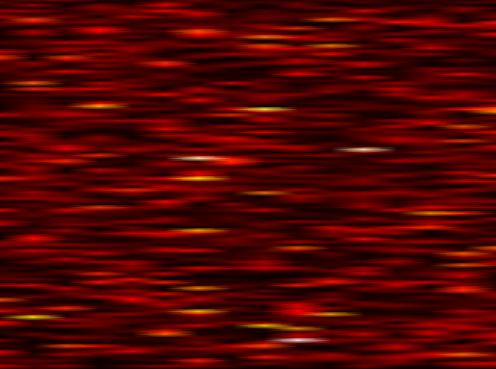
Label: OFDM